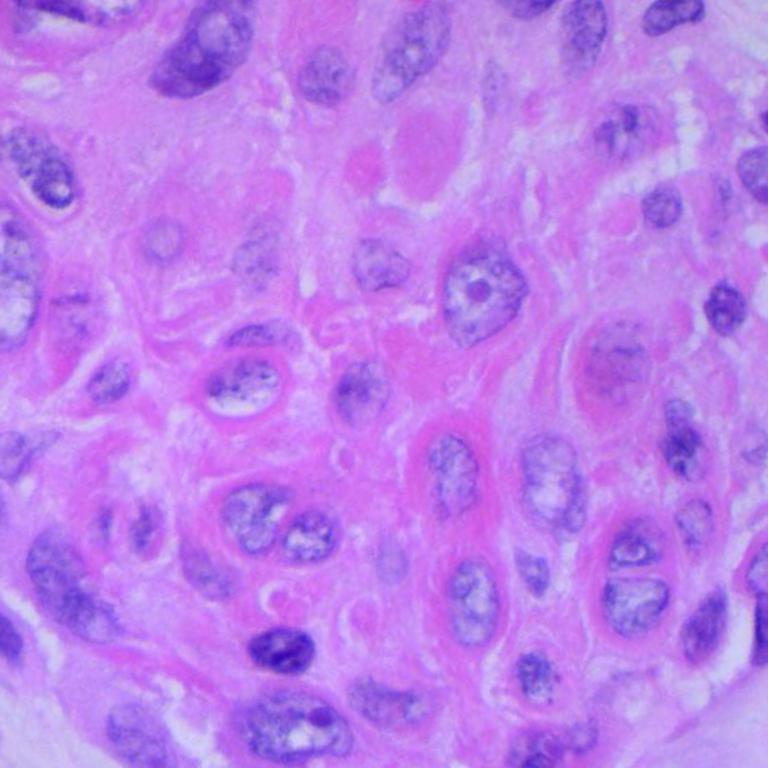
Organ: lung
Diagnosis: squamous carcinomas